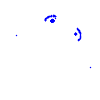
Particle: electron